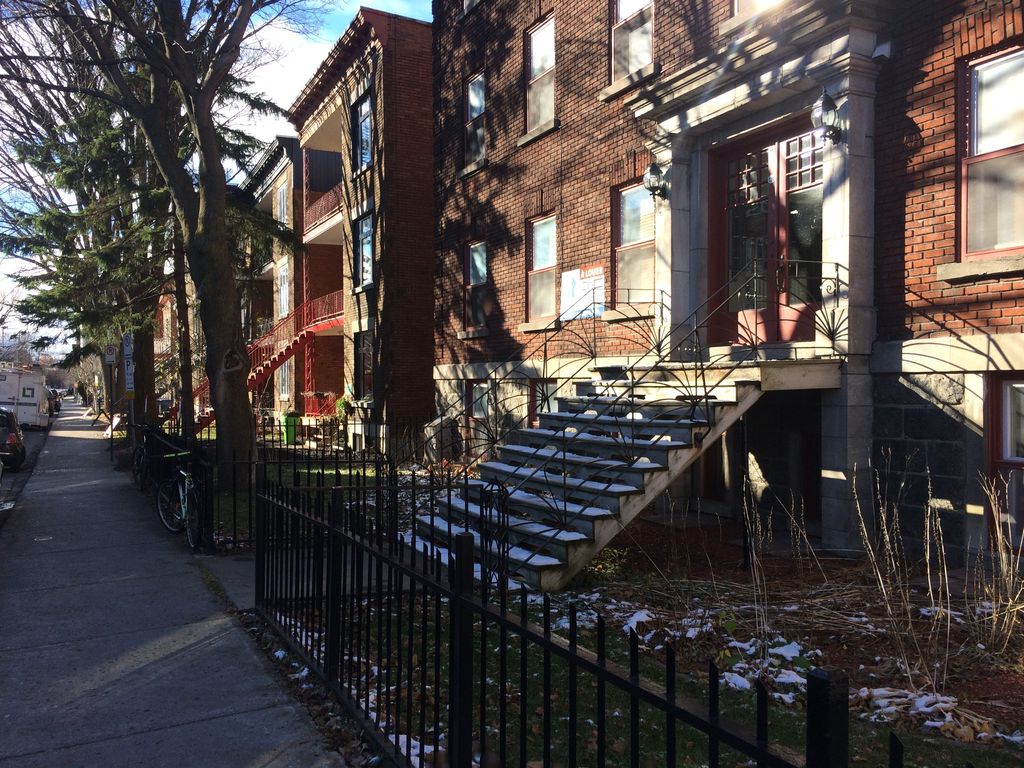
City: quebec_city